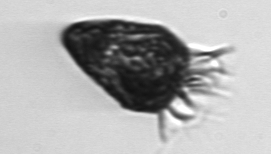
Label: Strombidium_morphotype2